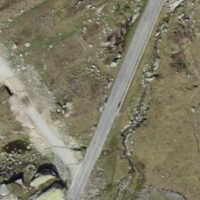
EUNIS habitat code: 26
Species observed at this site:
Dactylorhiza majalis